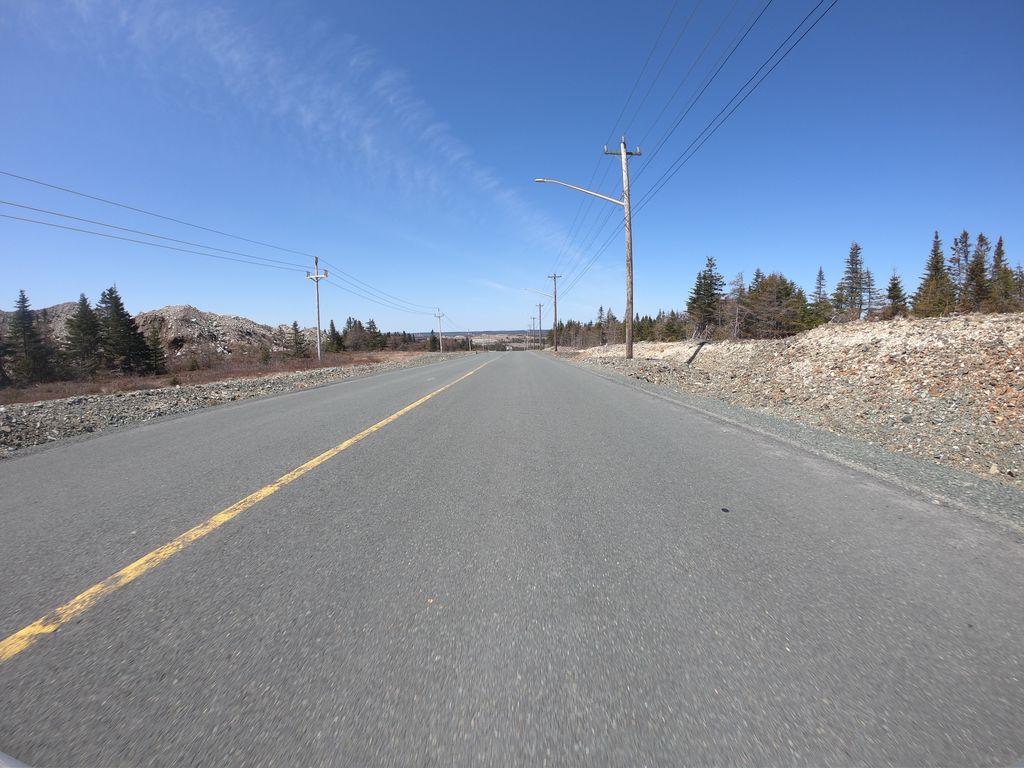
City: st_johns